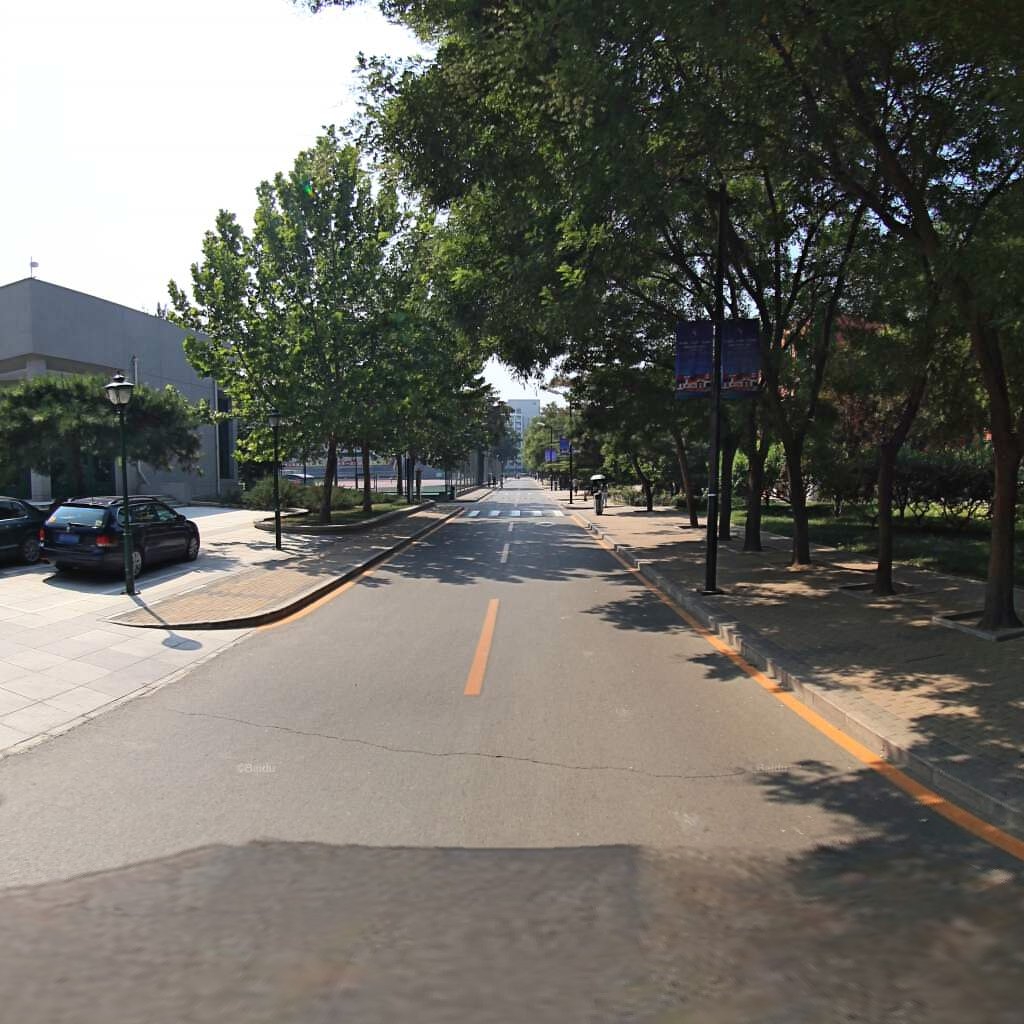
Region: Haidian
Road damage annotations: transverse crack